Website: home-depot
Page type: receipt
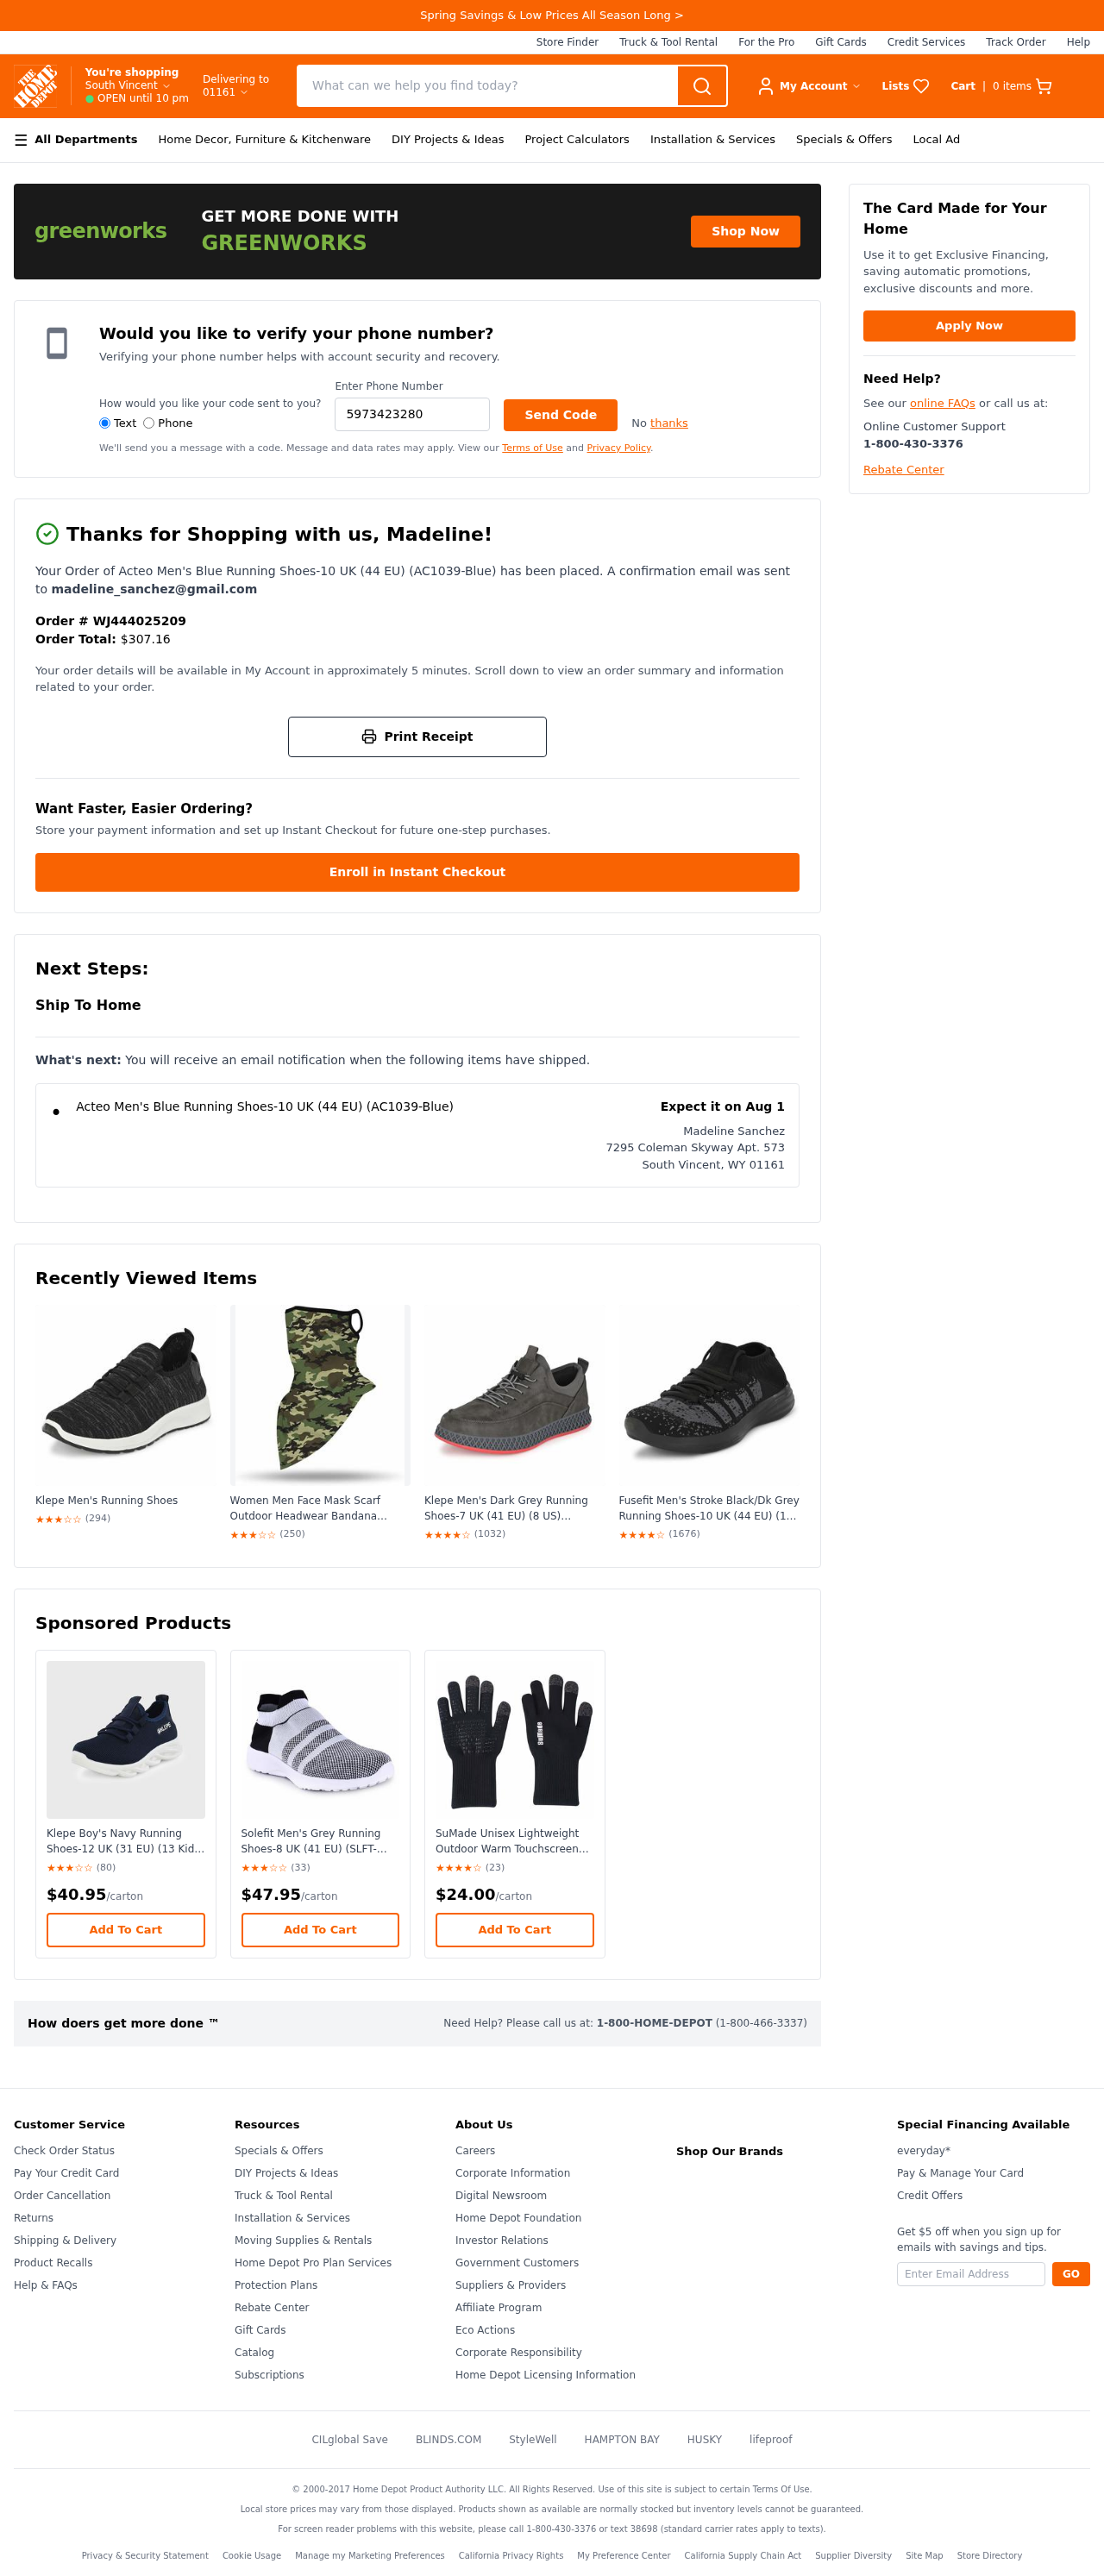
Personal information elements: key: PII_CITY
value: South Vincent
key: PII_CITY_STATE_ZIP
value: South Vincent, WY 01161
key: PII_EMAIL
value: madeline_sanchez@gmail.com
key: PII_FIRSTNAME
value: Madeline
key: PII_FULLNAME
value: Madeline Sanchez
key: PII_PHONE
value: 5973423280
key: PII_POSTCODE
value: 01161
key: PII_STREET
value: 7295 Coleman Skyway Apt. 573
Product elements: key: PRODUCT1_NAME
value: Acteo Men's Blue Running Shoes-10 UK (44 EU) (AC1039-Blue)
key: PRODUCT2_NAME
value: Klepe Men's Running Shoes
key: PRODUCT2_RATING
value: ★★★☆☆
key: PRODUCT2_NUM_RATINGS
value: (294)
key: PRODUCT3_NAME
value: Women Men Face Mask Scarf Outdoor Headwear Bandana Sports Tube UV Face Mask for Workout Yoga Running
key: PRODUCT3_RATING
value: ★★★☆☆
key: PRODUCT3_NUM_RATINGS
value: (250)
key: PRODUCT4_NAME
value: Klepe Men's Dark Grey Running Shoes-7 UK (41 EU) (8 US) (JC031/DKGRY)
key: PRODUCT4_RATING
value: ★★★★☆
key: PRODUCT4_NUM_RATINGS
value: (1032)
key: PRODUCT5_NAME
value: Fusefit Men's Stroke Black/Dk Grey Running Shoes-10 UK (44 EU) (11 US) (FFR-427)
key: PRODUCT5_RATING
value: ★★★★☆
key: PRODUCT5_NUM_RATINGS
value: (1676)
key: PRODUCT6_NAME
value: Klepe Boy's Navy Running Shoes-12 UK (31 EU) (13 Kids US) (KD/KPK-03/NVY)
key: PRODUCT6_RATING
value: ★★★☆☆
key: PRODUCT6_NUM_RATINGS
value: (80)
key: PRODUCT6_PRICE
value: $40.95
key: PRODUCT7_NAME
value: Solefit Men's Grey Running Shoes-8 UK (41 EU) (SLFT-1120)
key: PRODUCT7_RATING
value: ★★★☆☆
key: PRODUCT7_NUM_RATINGS
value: (33)
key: PRODUCT7_PRICE
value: $47.95
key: PRODUCT8_NAME
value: SuMade Unisex Lightweight Outdoor Warm Touchscreen Waterproof Windproof Running Driving Cycling Clim
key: PRODUCT8_RATING
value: ★★★★☆
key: PRODUCT8_NUM_RATINGS
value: (23)
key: PRODUCT8_PRICE
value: $24.00
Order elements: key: ORDER_NUM_ITEMS
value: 0
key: ORDER_ID
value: WJ444025209
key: ORDER_TOTAL
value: $307.16
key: ORDER_DELIVERY_DATE
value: Expect it on Aug 1